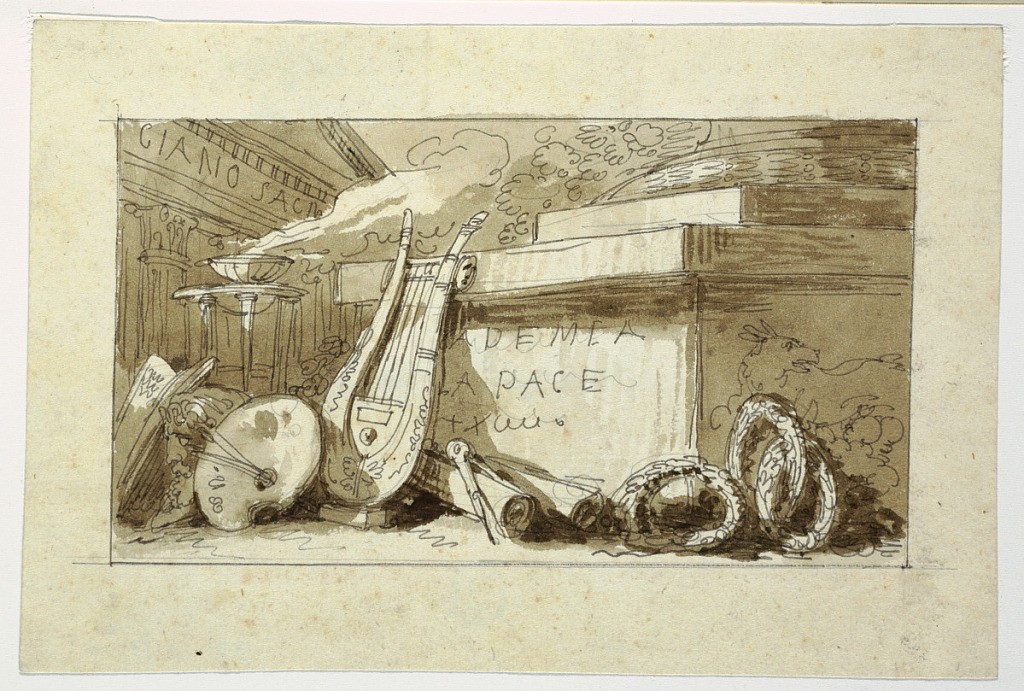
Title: Monument for an Accademia della Pace
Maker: Felice Giani, Italian, 1758–1823
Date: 1810–20
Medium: Pencil. Pen, ink. Bistre wash.
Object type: Drawing
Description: Horizontal rectangle. At right is an enormous pedestal, seen from a corner; upon it is the base of a column. At the front the inscription: "[A]CADEMIA / LA PACE/" and some unintelligible signs.  At the side at right is the head of an indefinite animal above clouds.  Lying are in front of the pedestal, at right, three wreaths, two of them entwined, at left two rolls, a compass and a lyre. Lying, respectively, standing, beside are at left a palette with brushes, a bust of Zeus, an open book. Behind these is a tripod with a bowl with a fire. At left is a part of the front of a temple with the inscription: "CIANO SACR[um]."